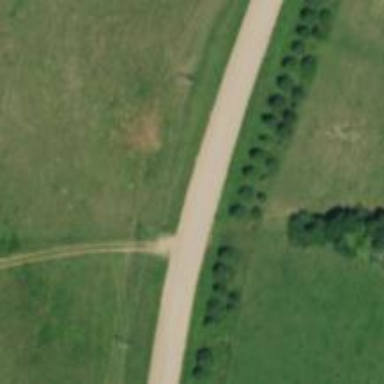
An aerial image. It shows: Tertiary road.